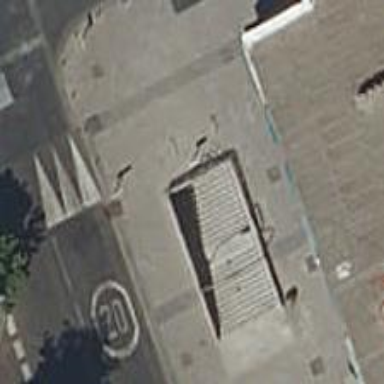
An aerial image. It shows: Subway entrance.